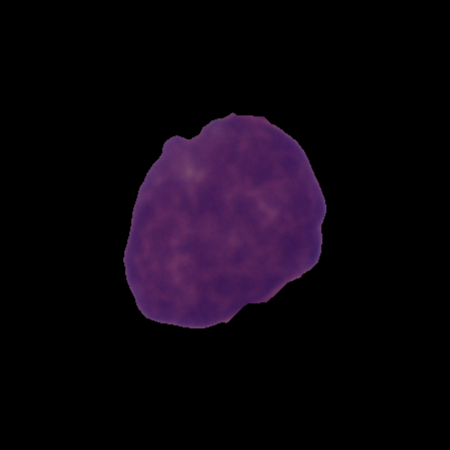
Label: cancer